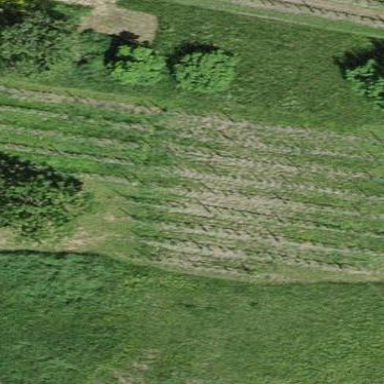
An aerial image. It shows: Vineyard where grapes are grown.